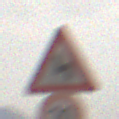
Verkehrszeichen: DoppelkurveZunaechstLinks
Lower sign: Geschwindigkeit20
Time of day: MorningAfternoon
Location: Outdoor (Nature)
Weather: Overcast
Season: NotSpecified
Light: Natural